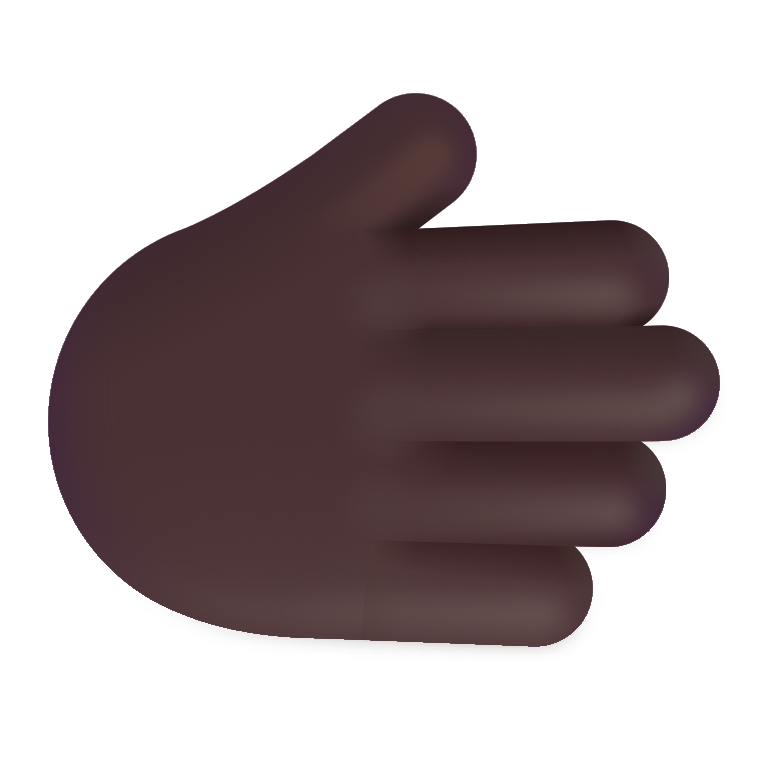
rightwards hand color dark